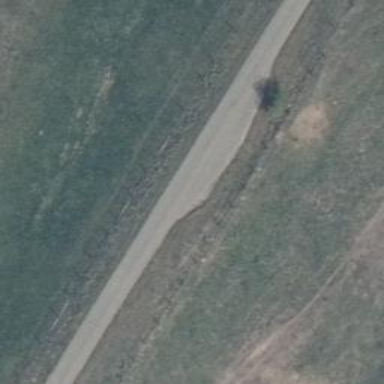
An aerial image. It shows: Passing place on the road.